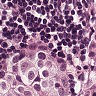
Metastatic tissue present: yes